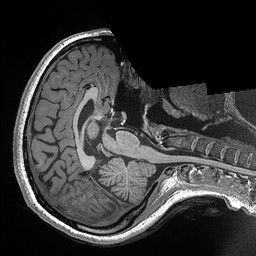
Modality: T1w
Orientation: axial
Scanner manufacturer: siemens
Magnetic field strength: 3 T
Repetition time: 2.3 s
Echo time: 0.00298 s